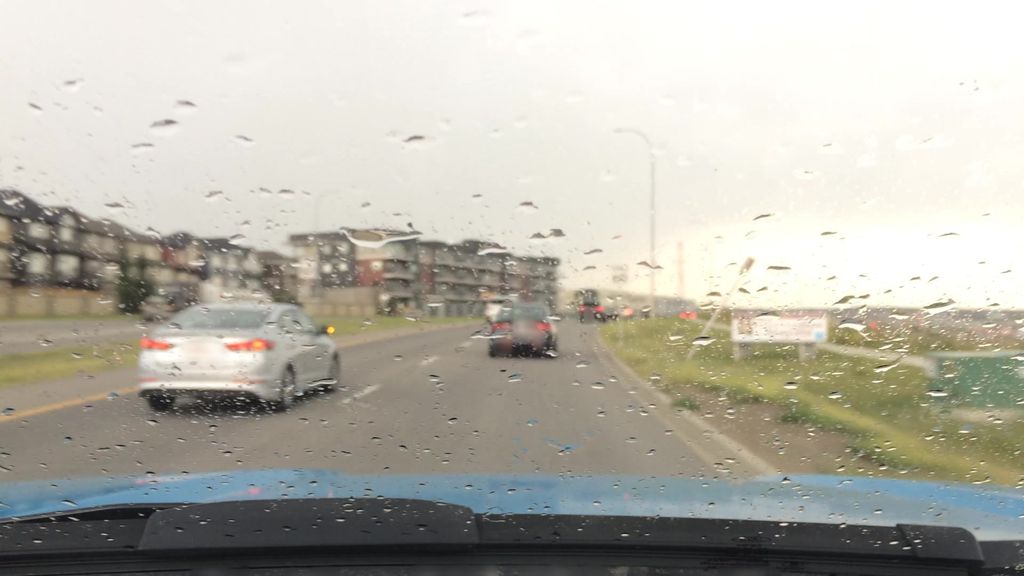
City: calgary